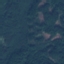
Land use / land cover class: Forest